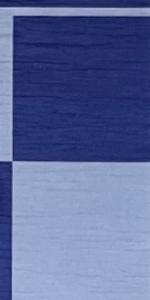
Label: Empty